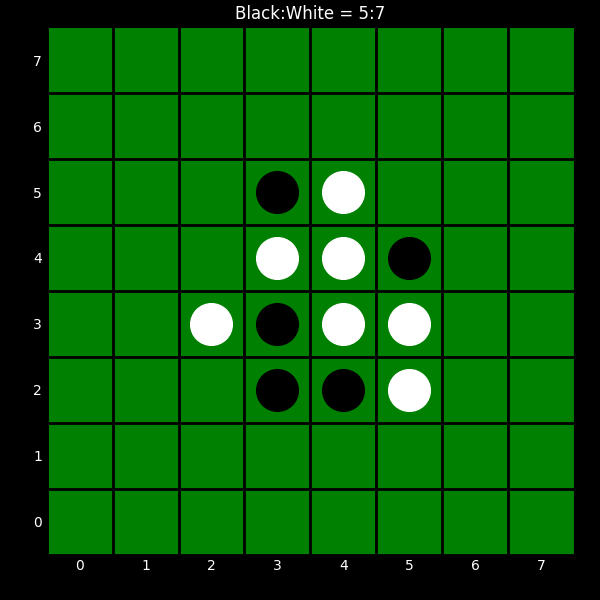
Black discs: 5
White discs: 7